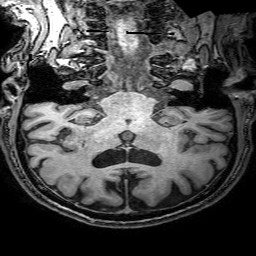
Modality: T1w
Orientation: sagittal
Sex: male
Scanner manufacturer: philips
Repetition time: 0.008223 s
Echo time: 0.00377 s